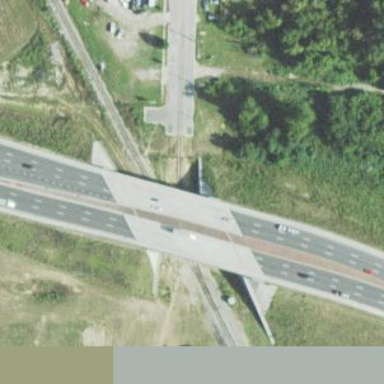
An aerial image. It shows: Man-made bridge.